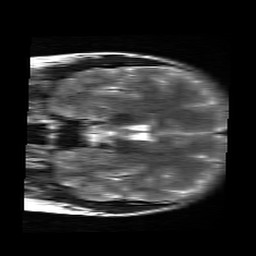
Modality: T2w
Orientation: coronal
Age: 21
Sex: female
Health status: healthy
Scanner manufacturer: siemens
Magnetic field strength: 3 T
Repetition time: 4.01 s
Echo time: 0.116 s